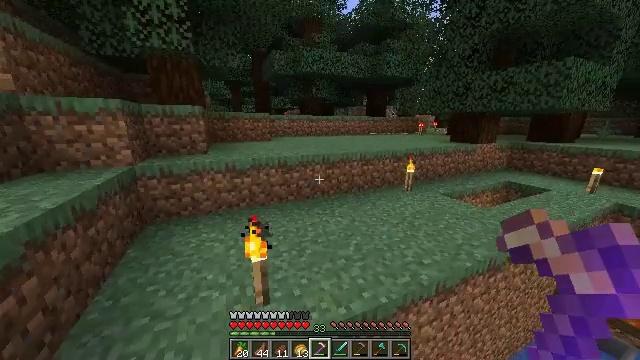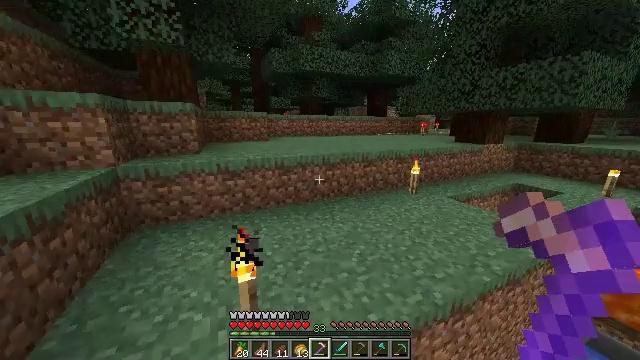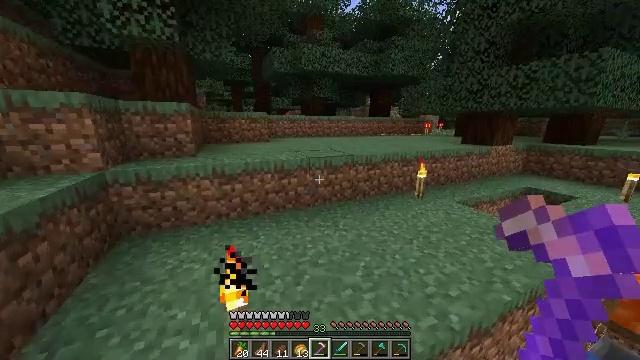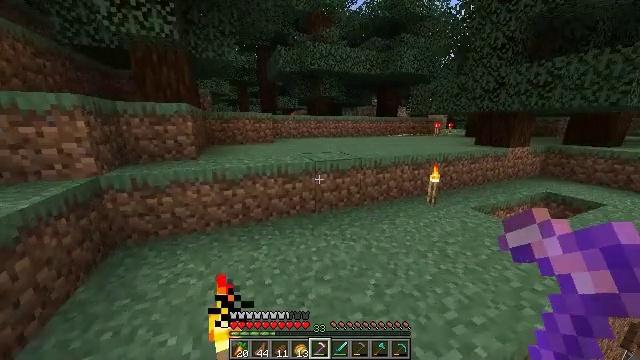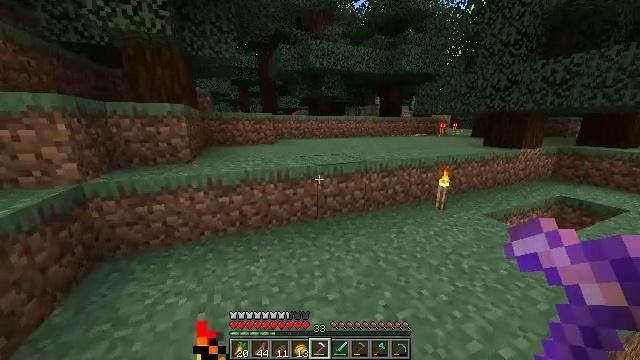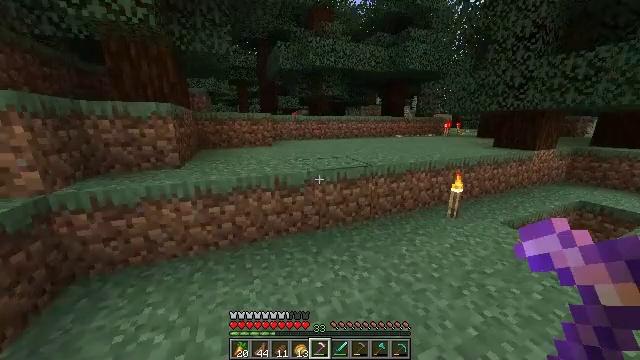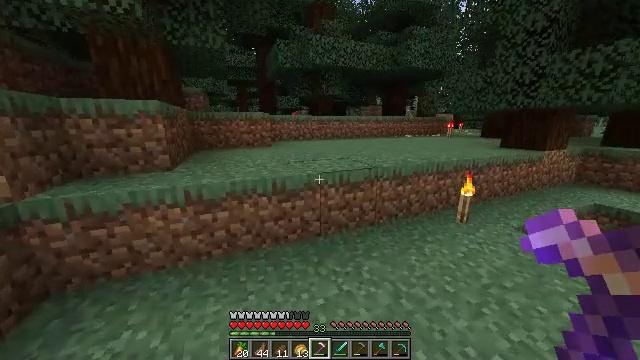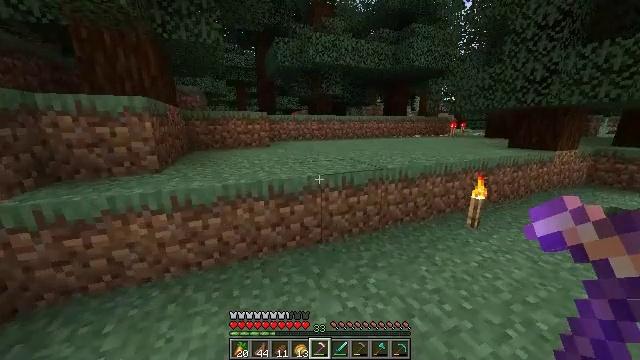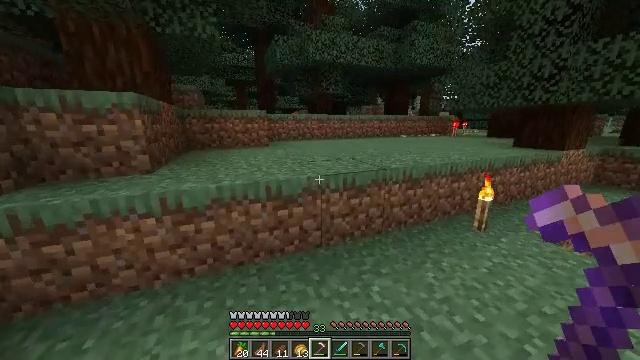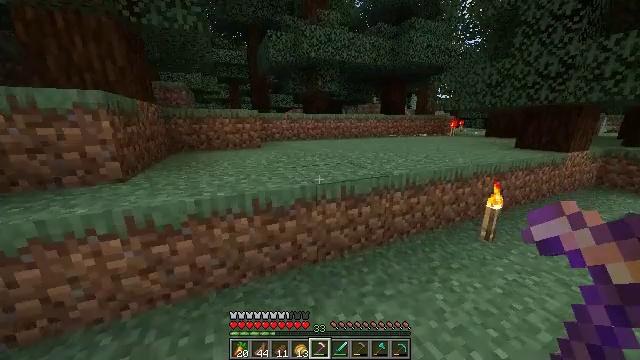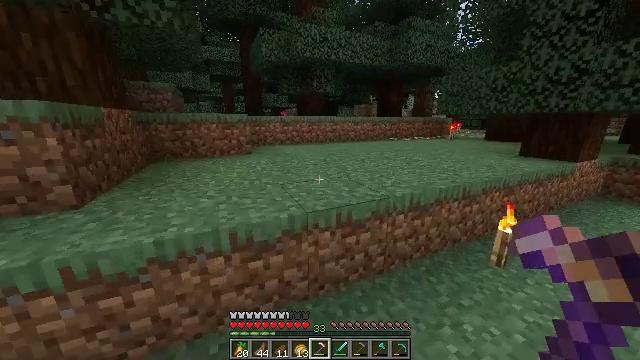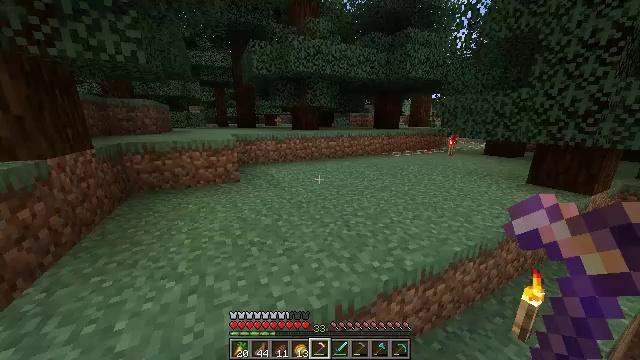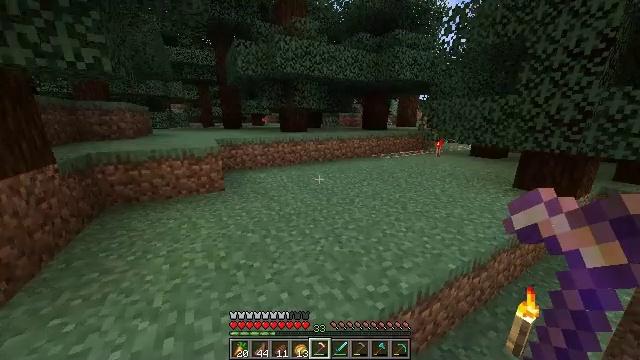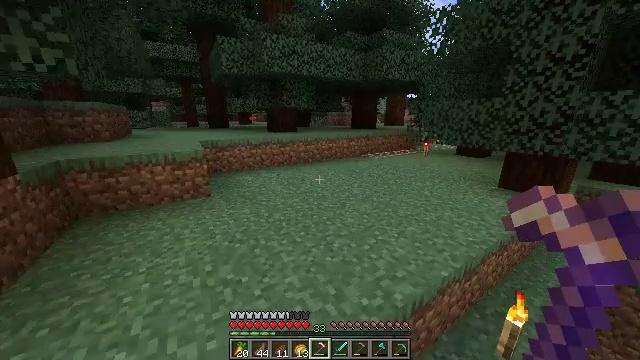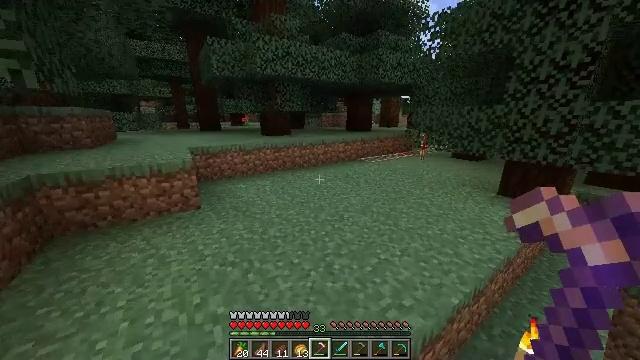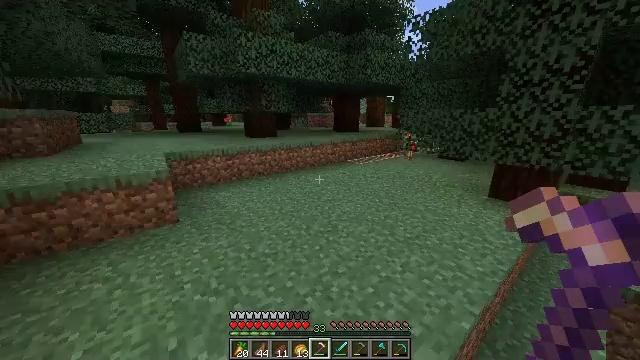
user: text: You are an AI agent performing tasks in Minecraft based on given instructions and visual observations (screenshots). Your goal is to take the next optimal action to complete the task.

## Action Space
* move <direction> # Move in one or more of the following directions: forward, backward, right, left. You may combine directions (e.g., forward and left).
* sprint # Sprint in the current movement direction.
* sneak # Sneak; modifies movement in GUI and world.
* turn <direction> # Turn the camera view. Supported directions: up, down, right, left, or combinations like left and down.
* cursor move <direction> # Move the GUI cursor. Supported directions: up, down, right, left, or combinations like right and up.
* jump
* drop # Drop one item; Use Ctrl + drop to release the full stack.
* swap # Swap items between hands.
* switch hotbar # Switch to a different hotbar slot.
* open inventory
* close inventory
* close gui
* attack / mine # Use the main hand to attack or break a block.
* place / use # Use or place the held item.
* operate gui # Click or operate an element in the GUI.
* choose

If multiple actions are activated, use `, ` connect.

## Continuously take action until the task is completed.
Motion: motion action
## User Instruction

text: Collect carrots by breaking the crop.
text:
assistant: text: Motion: move forward
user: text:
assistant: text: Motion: move forward
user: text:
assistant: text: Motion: move forward, turn left
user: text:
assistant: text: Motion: move forward
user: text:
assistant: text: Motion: move forward
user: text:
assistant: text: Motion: move forward
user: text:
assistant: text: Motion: move forward
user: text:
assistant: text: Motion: move forward
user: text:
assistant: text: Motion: move forward, turn right
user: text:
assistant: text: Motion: move forward, turn right, jump
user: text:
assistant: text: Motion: move forward, turn right, jump
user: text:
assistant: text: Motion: move forward, turn right, jump
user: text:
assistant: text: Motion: move forward and move left, turn right, jump
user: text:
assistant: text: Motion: move forward and move left, turn right, jump
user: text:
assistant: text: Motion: move forward and move left, turn right, jump
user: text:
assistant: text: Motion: move left, turn right
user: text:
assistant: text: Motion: move left, turn right
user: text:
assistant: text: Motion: move left, turn right
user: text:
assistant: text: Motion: move left, turn right and up
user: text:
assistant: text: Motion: move left, turn right and up
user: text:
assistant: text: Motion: move left, turn right
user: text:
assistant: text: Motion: move left, turn right
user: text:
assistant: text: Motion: turn right
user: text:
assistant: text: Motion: turn right
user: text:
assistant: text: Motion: no_op
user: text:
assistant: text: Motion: no_op
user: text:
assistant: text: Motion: no_op
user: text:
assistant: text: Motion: turn up
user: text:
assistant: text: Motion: turn right and up
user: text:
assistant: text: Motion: turn right and up